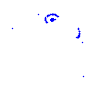
Particle: proton